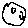
Label: moon